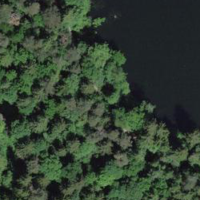
EUNIS habitat code: 43
Species observed at this site:
Corvus corone
Fraxinus excelsior
Fulica atra
Anas platyrhynchos
Parus major
Mergus merganser
Regulus regulus
Garrulus glandarius
Aix galericulata
Corvus corax
Accipiter nisus